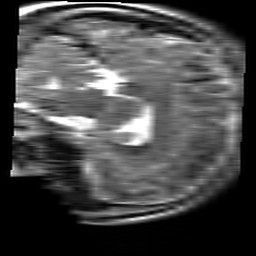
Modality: T2w
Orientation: sagittal
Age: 22
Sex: male
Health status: healthy
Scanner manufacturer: siemens
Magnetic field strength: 3 T
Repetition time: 4.01 s
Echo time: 0.116 s